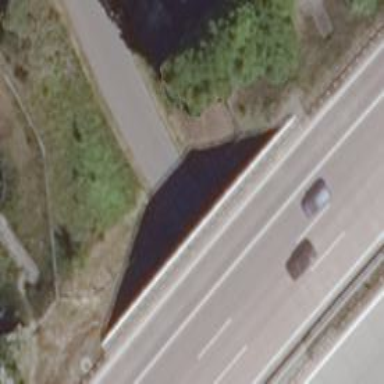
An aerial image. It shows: Tertiary road passing through tunnel.